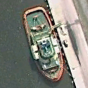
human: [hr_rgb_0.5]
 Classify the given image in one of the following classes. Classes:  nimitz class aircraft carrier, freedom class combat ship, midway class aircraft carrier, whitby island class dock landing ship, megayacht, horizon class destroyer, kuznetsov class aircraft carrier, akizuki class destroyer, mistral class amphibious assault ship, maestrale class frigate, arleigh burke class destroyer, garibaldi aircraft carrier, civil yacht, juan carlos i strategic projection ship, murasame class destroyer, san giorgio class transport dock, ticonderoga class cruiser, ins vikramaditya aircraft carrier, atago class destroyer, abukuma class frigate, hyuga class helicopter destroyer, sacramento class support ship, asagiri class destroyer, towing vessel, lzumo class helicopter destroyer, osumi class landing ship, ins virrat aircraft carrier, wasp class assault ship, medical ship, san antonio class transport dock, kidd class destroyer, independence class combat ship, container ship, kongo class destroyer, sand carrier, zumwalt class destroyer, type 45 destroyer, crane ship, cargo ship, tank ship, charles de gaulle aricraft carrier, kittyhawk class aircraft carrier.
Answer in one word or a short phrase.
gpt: Towing vessel